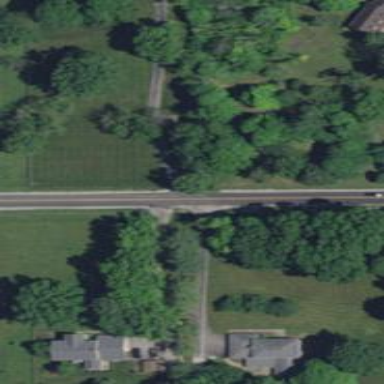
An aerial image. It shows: Driveway leading to service road.